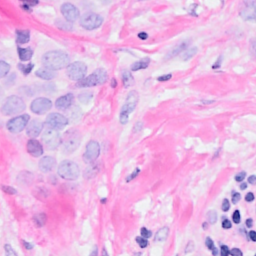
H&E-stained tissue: Breast